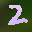
Label: 2